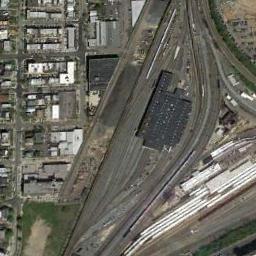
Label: railway_station